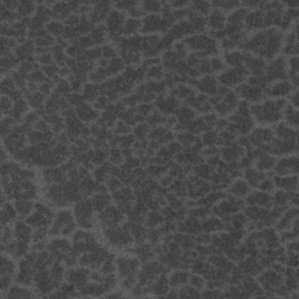
Label: frost